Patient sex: F
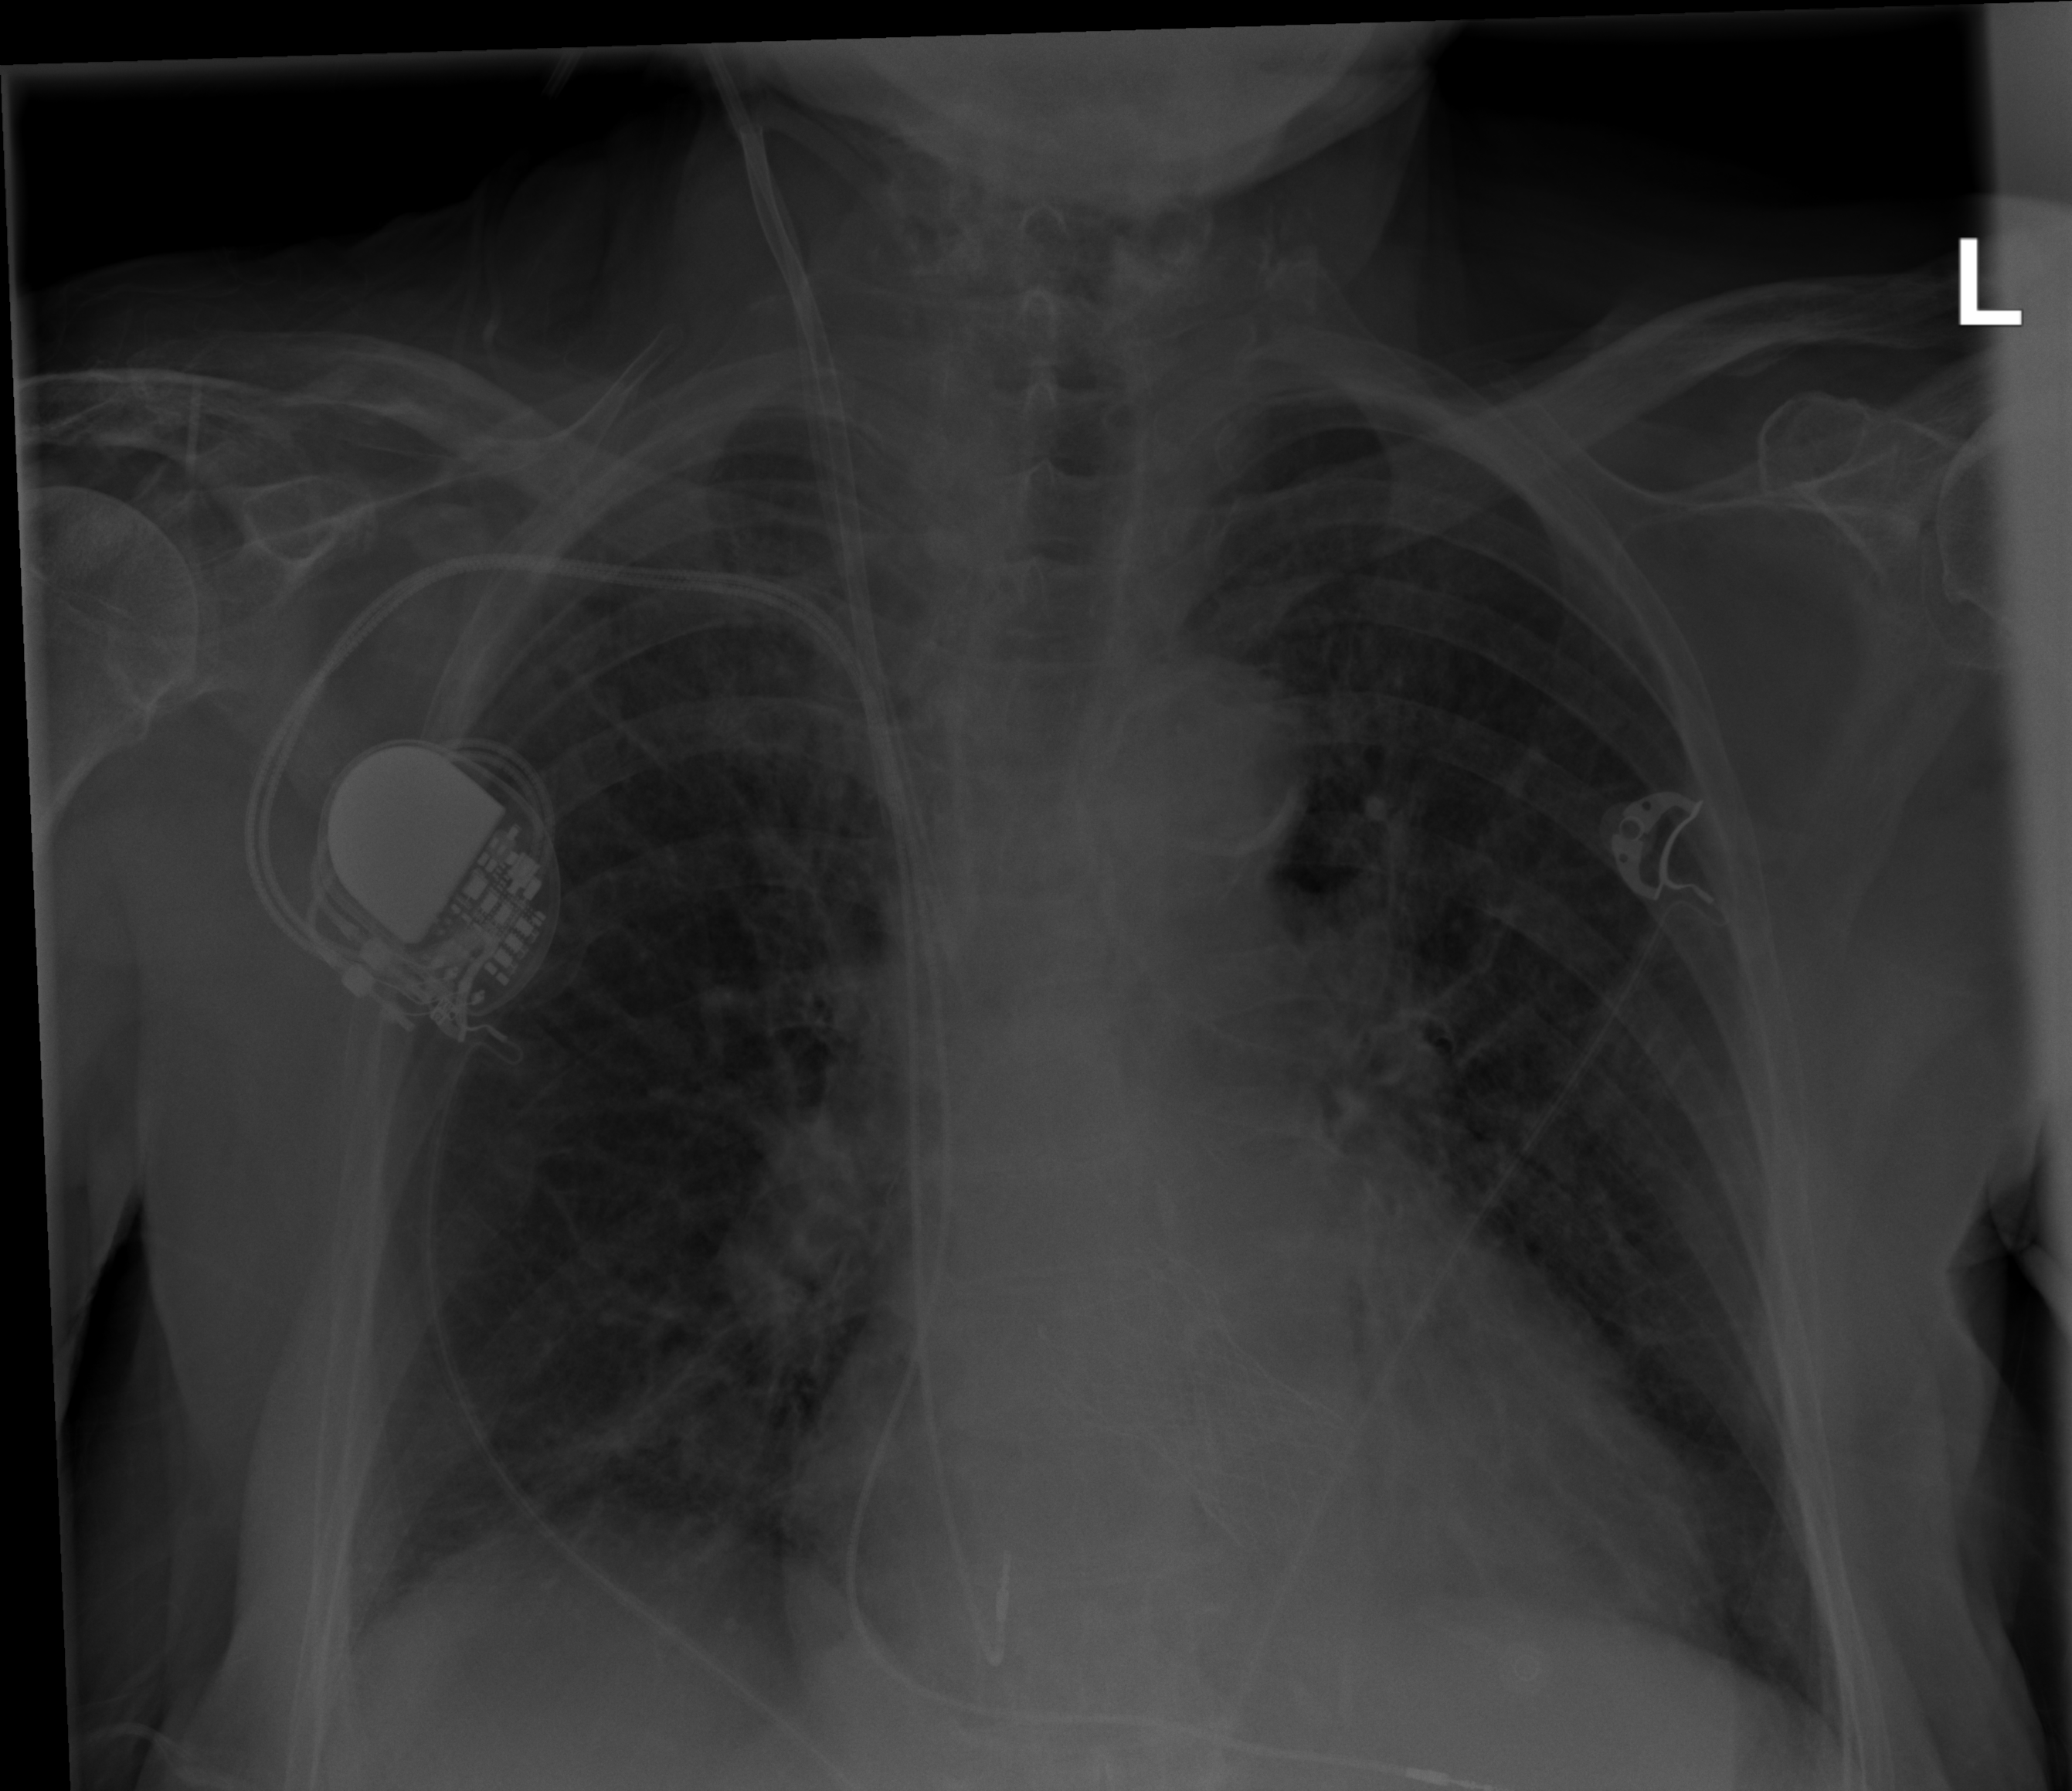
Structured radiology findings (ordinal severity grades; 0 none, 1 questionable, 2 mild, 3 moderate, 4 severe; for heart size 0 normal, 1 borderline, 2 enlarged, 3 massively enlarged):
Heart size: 2
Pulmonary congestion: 2
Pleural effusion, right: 2
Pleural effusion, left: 0
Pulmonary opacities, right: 0
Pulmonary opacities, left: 0
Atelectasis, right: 2
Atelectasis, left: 2